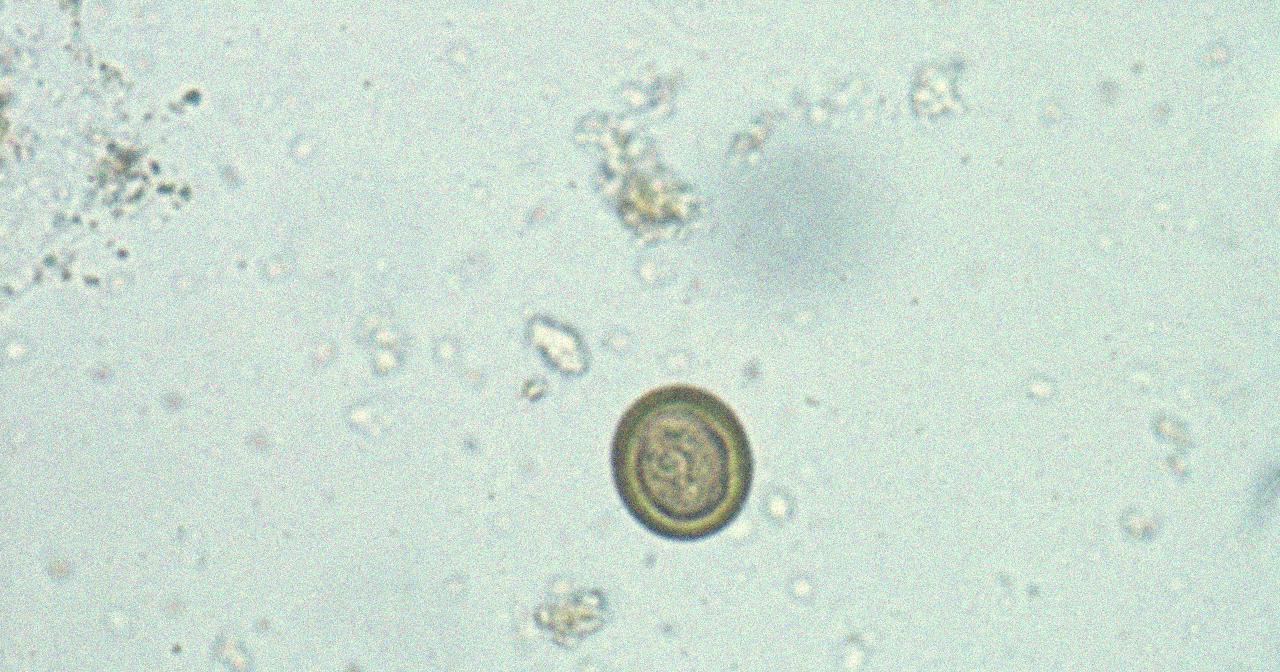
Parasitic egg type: Taenia spp. egg